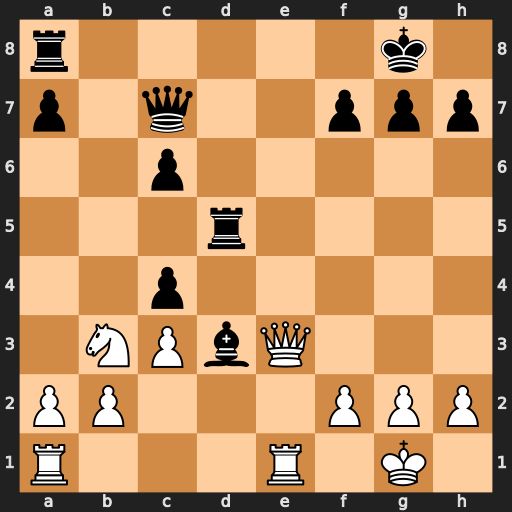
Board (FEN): r5k1/p1q2ppp/2p5/3r4/2p5/1NPbQ3/PP3PPP/R3R1K1
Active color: w
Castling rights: -
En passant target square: -
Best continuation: Qe8+ Rxe8 Rxe8#